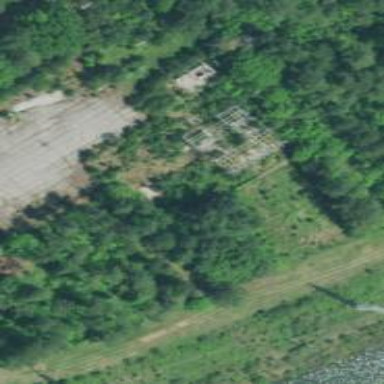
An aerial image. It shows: Industrial power substation enclosed by fence.